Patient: sex F, age 59
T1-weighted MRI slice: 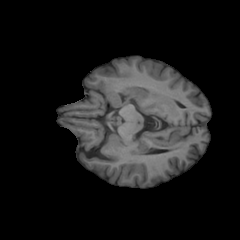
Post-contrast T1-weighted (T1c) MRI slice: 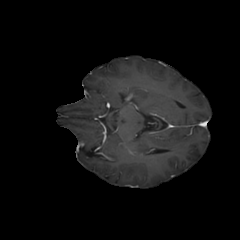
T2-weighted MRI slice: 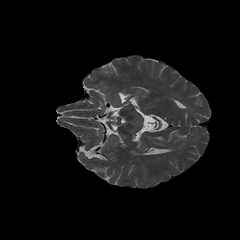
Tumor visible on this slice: no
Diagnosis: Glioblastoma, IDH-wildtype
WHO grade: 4